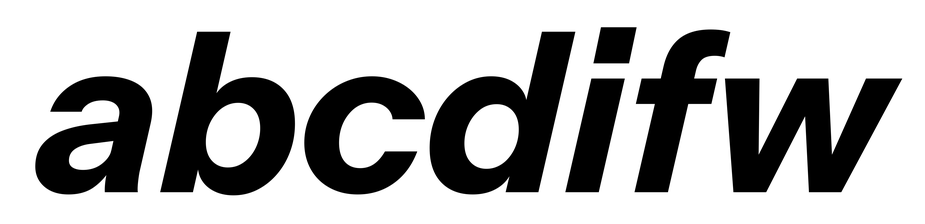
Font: InstrumentSans-Italic_Bold_Italic